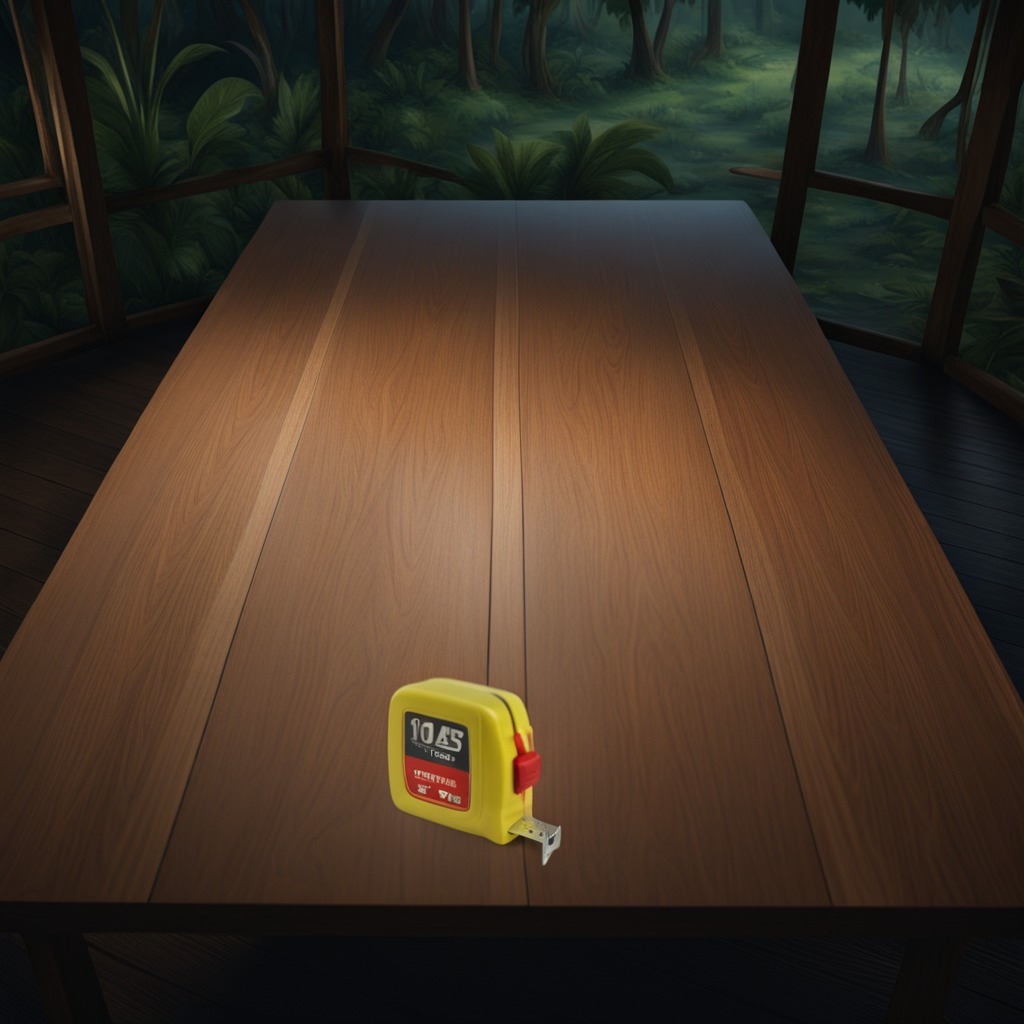
A measuring tape is lying on the wooden table.